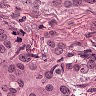
Metastatic tissue present: yes